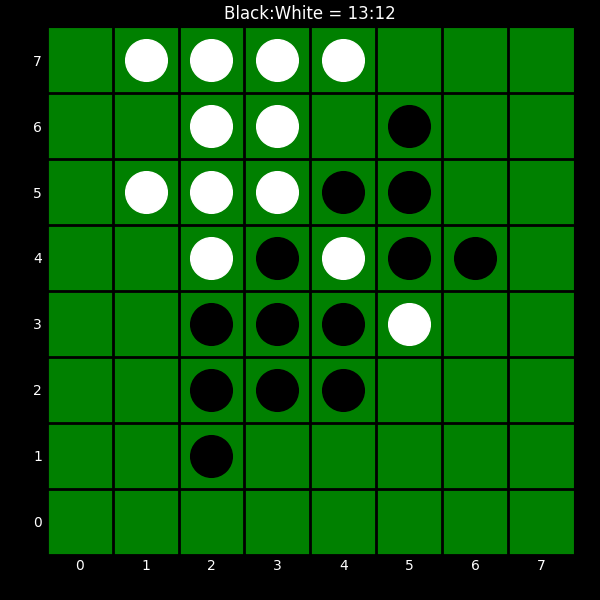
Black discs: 13
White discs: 12